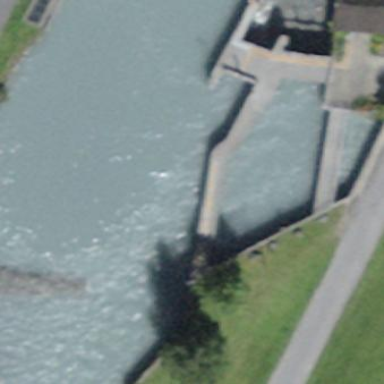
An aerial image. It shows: Scenic canal with flowing water.